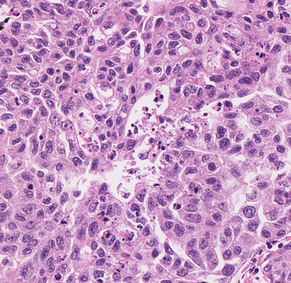
Tumor epithelial tissue: yes
Tumor-associated stroma tissue: no
Normal tissue: no